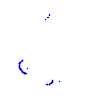
Particle: proton